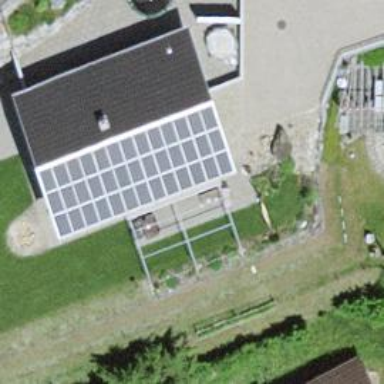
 consisting of solar photovoltaic panels."